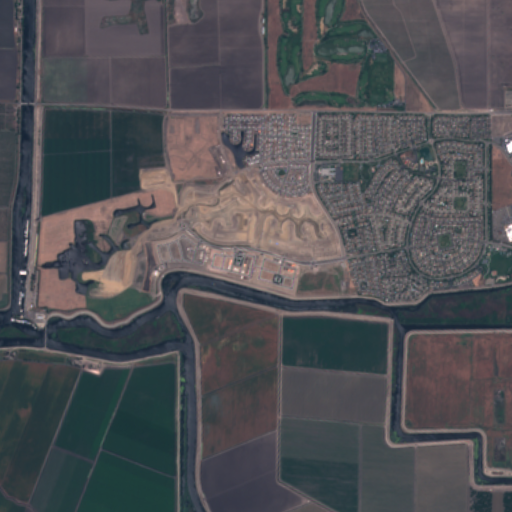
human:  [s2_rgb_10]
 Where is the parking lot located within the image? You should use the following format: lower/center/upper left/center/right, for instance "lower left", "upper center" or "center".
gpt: The parking lot is located in the upper right of the image.
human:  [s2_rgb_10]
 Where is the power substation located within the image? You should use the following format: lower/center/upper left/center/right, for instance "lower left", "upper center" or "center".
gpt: The power substation is located in the upper right of the image.
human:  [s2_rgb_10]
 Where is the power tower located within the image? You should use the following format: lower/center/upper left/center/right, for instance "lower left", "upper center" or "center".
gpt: The power tower is located in the right of the image.
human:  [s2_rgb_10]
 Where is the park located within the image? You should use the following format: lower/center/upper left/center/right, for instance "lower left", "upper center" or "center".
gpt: There is no park in the image.